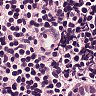
Metastatic tissue present: no